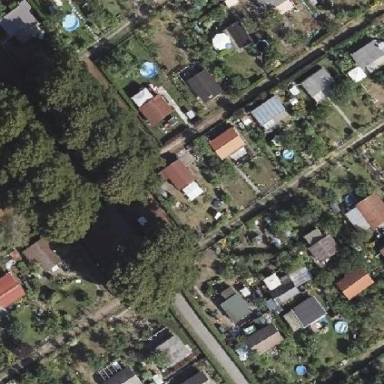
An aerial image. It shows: Plot in the allotments.